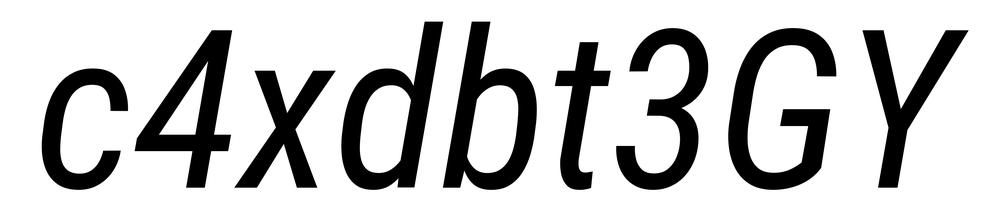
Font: Roboto-Italic_Condensed_Italic